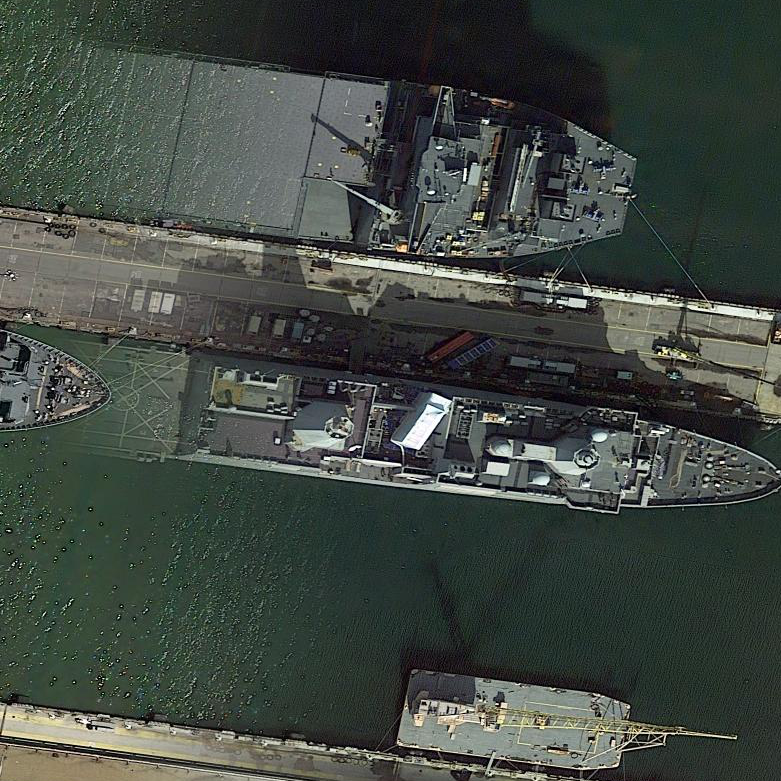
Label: combat